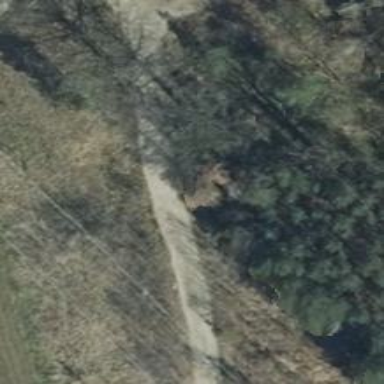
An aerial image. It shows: Track with grade 2 gravel surface.